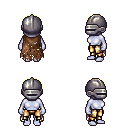
a pixel art fantasy rpg character, female body template, dark elf, purple skin, brown tattered cape, gold greaves, gold plain hairstyle, metal helm, four views (front, back, left, right), 2x2 character sprite sheet, small pixel art, hard edges, no anti-aliasing